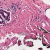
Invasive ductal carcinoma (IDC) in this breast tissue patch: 0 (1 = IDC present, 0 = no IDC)